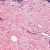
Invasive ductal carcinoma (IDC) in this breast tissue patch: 0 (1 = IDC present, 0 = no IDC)